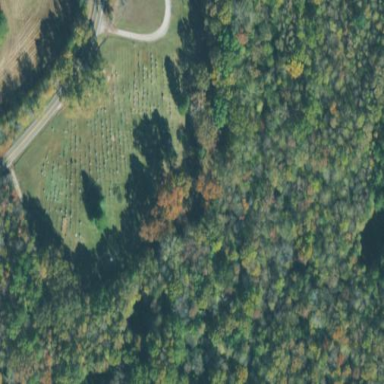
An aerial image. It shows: Cemetery.